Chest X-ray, PA view. Patient: 36 years old, sex F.
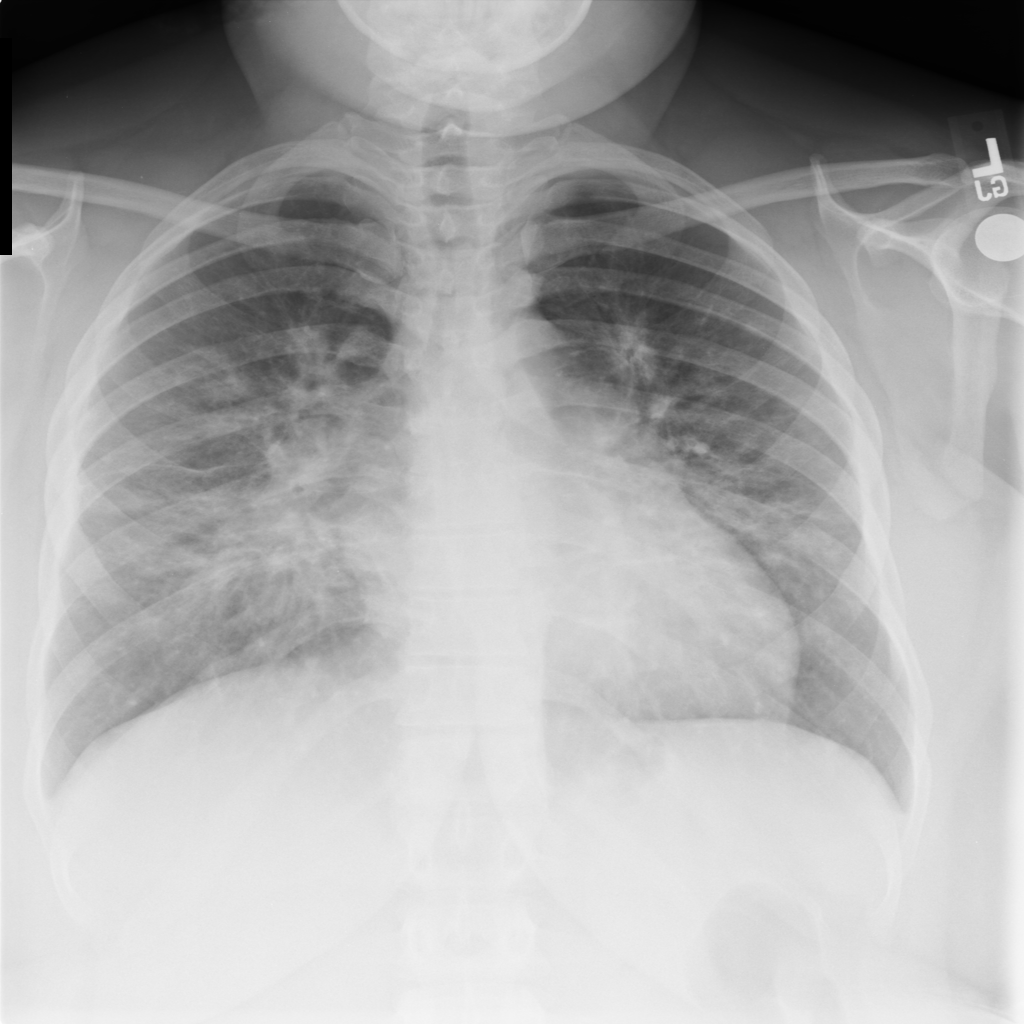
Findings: No Finding